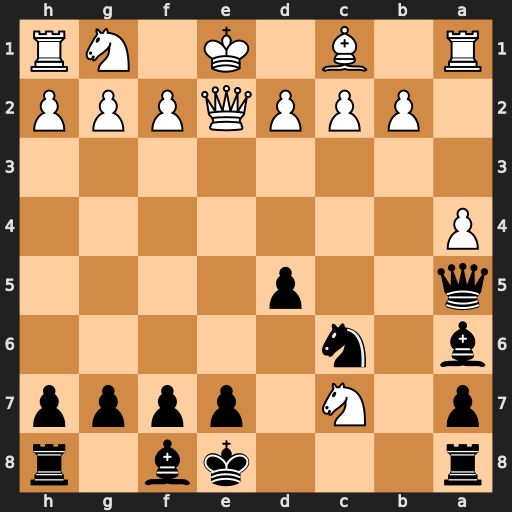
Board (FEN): r3kb1r/p1N1pppp/b1n5/q2p4/P7/8/1PPPQPPP/R1B1K1NR
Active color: b
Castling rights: KQkq
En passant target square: -
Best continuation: Qxc7 Qxa6 Nd4